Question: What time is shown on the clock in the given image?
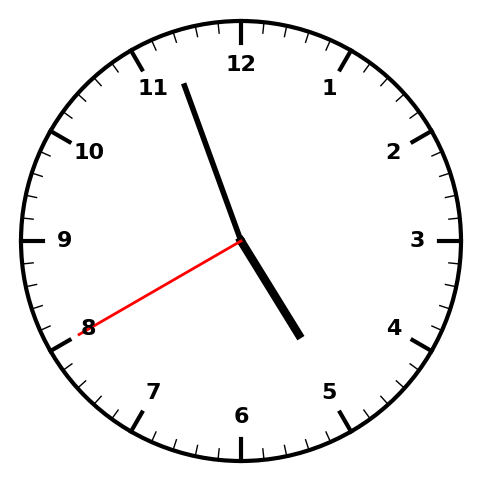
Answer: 04:56:40